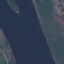
Label: River